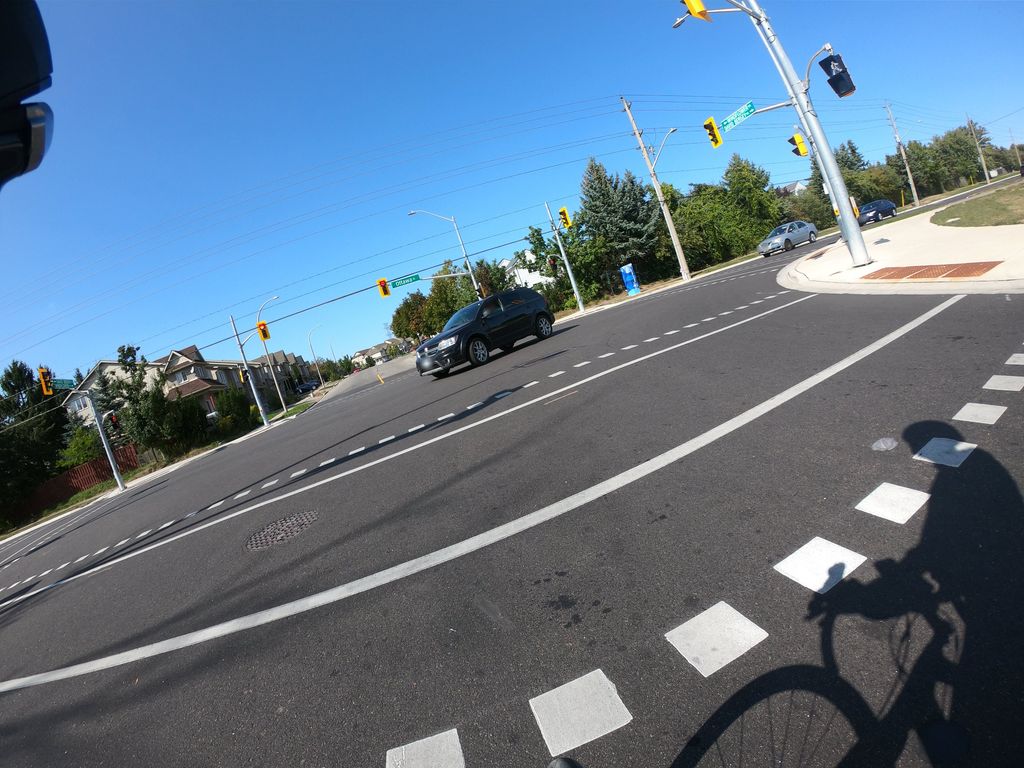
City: kitchener-waterloo